Question: In rails I am using bootstrap and dataTables via the jquery-datatables-rails gem. However, I only seem to get half the bootstrap styling.
'''
gem 'jquery-datatables-rails', git: 'git://github.com/rweng/jquery-datatables-rails.git'
'''
application.js
'''
//= require jquery
//= require jquery_ujs
//= require jquery.ui.core
//= require jquery.ui.datepicker
//= require twitter/bootstrap
//= require dataTables/jquery.dataTables
//= require dataTables/jquery.dataTables.bootstrap
//= require dataTables/extras/TableTools
//= require chosen-jquery
//= require best_in_place
//= require cocoon
//= require_tree .
$.extend( $.fn.dataTableExt.oStdClasses, {
"sWrapper": "dataTables_wrapper form-inline"
} );
'''
application.css
'''
*= require_self
*= require jquery.ui.core
*= require jquery.ui.datepicker
*= require dataTables/jquery.dataTables.bootstrap
*= require dataTables/extras/TableTools
*= require dataTables/extras/TableTools_JUI
*= require chosen
*= require_tree .
*/
'''
specific coffee script
'''
jQuery ->
$('#customers').dataTable
sDom: "<'row'<'span6'l><'span6'f>r>t<'row'<'span6'i><'span6'p>>"
sPaginationType: "bootstrap"
bjQueryUI: true
'''
erb
'''
<table id="customers" class="display" cellpadding="0" cellspacing="0" border="0" class="table table-bordered table-striped">
<thead>
<tr>
<th>etc.
'''
However the styling is the one shown below and not that shown on the dataTable site <URL>
Note the header is wrong and the stripes are purple not grey

Any thoughts on what else I need to do?
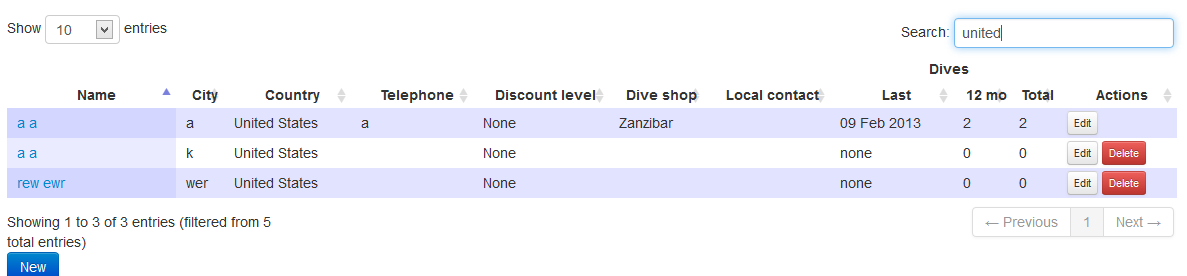
Answer: This all boiled down to my lack of understanding of the assets pipeline. Once I got my head around that more things worked well.
It seemed that I had played around with the precompile and compress options in development and so the public/assets directory had css files in that were overiding anything else I used.
Once I deleted the contents of that directory and configured my capistrano deployment to do a precompile on production everything worked well.
The asset pipeline is certainly excellent, but needs some care.